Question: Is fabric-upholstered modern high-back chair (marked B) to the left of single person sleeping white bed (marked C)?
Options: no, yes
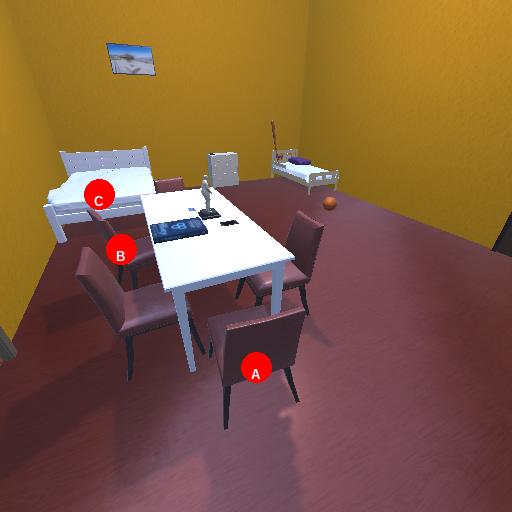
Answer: no